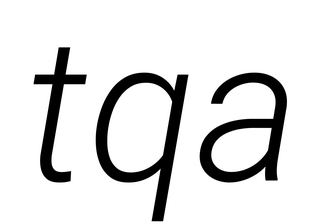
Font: Roboto-Italic_Light_Italic